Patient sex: M
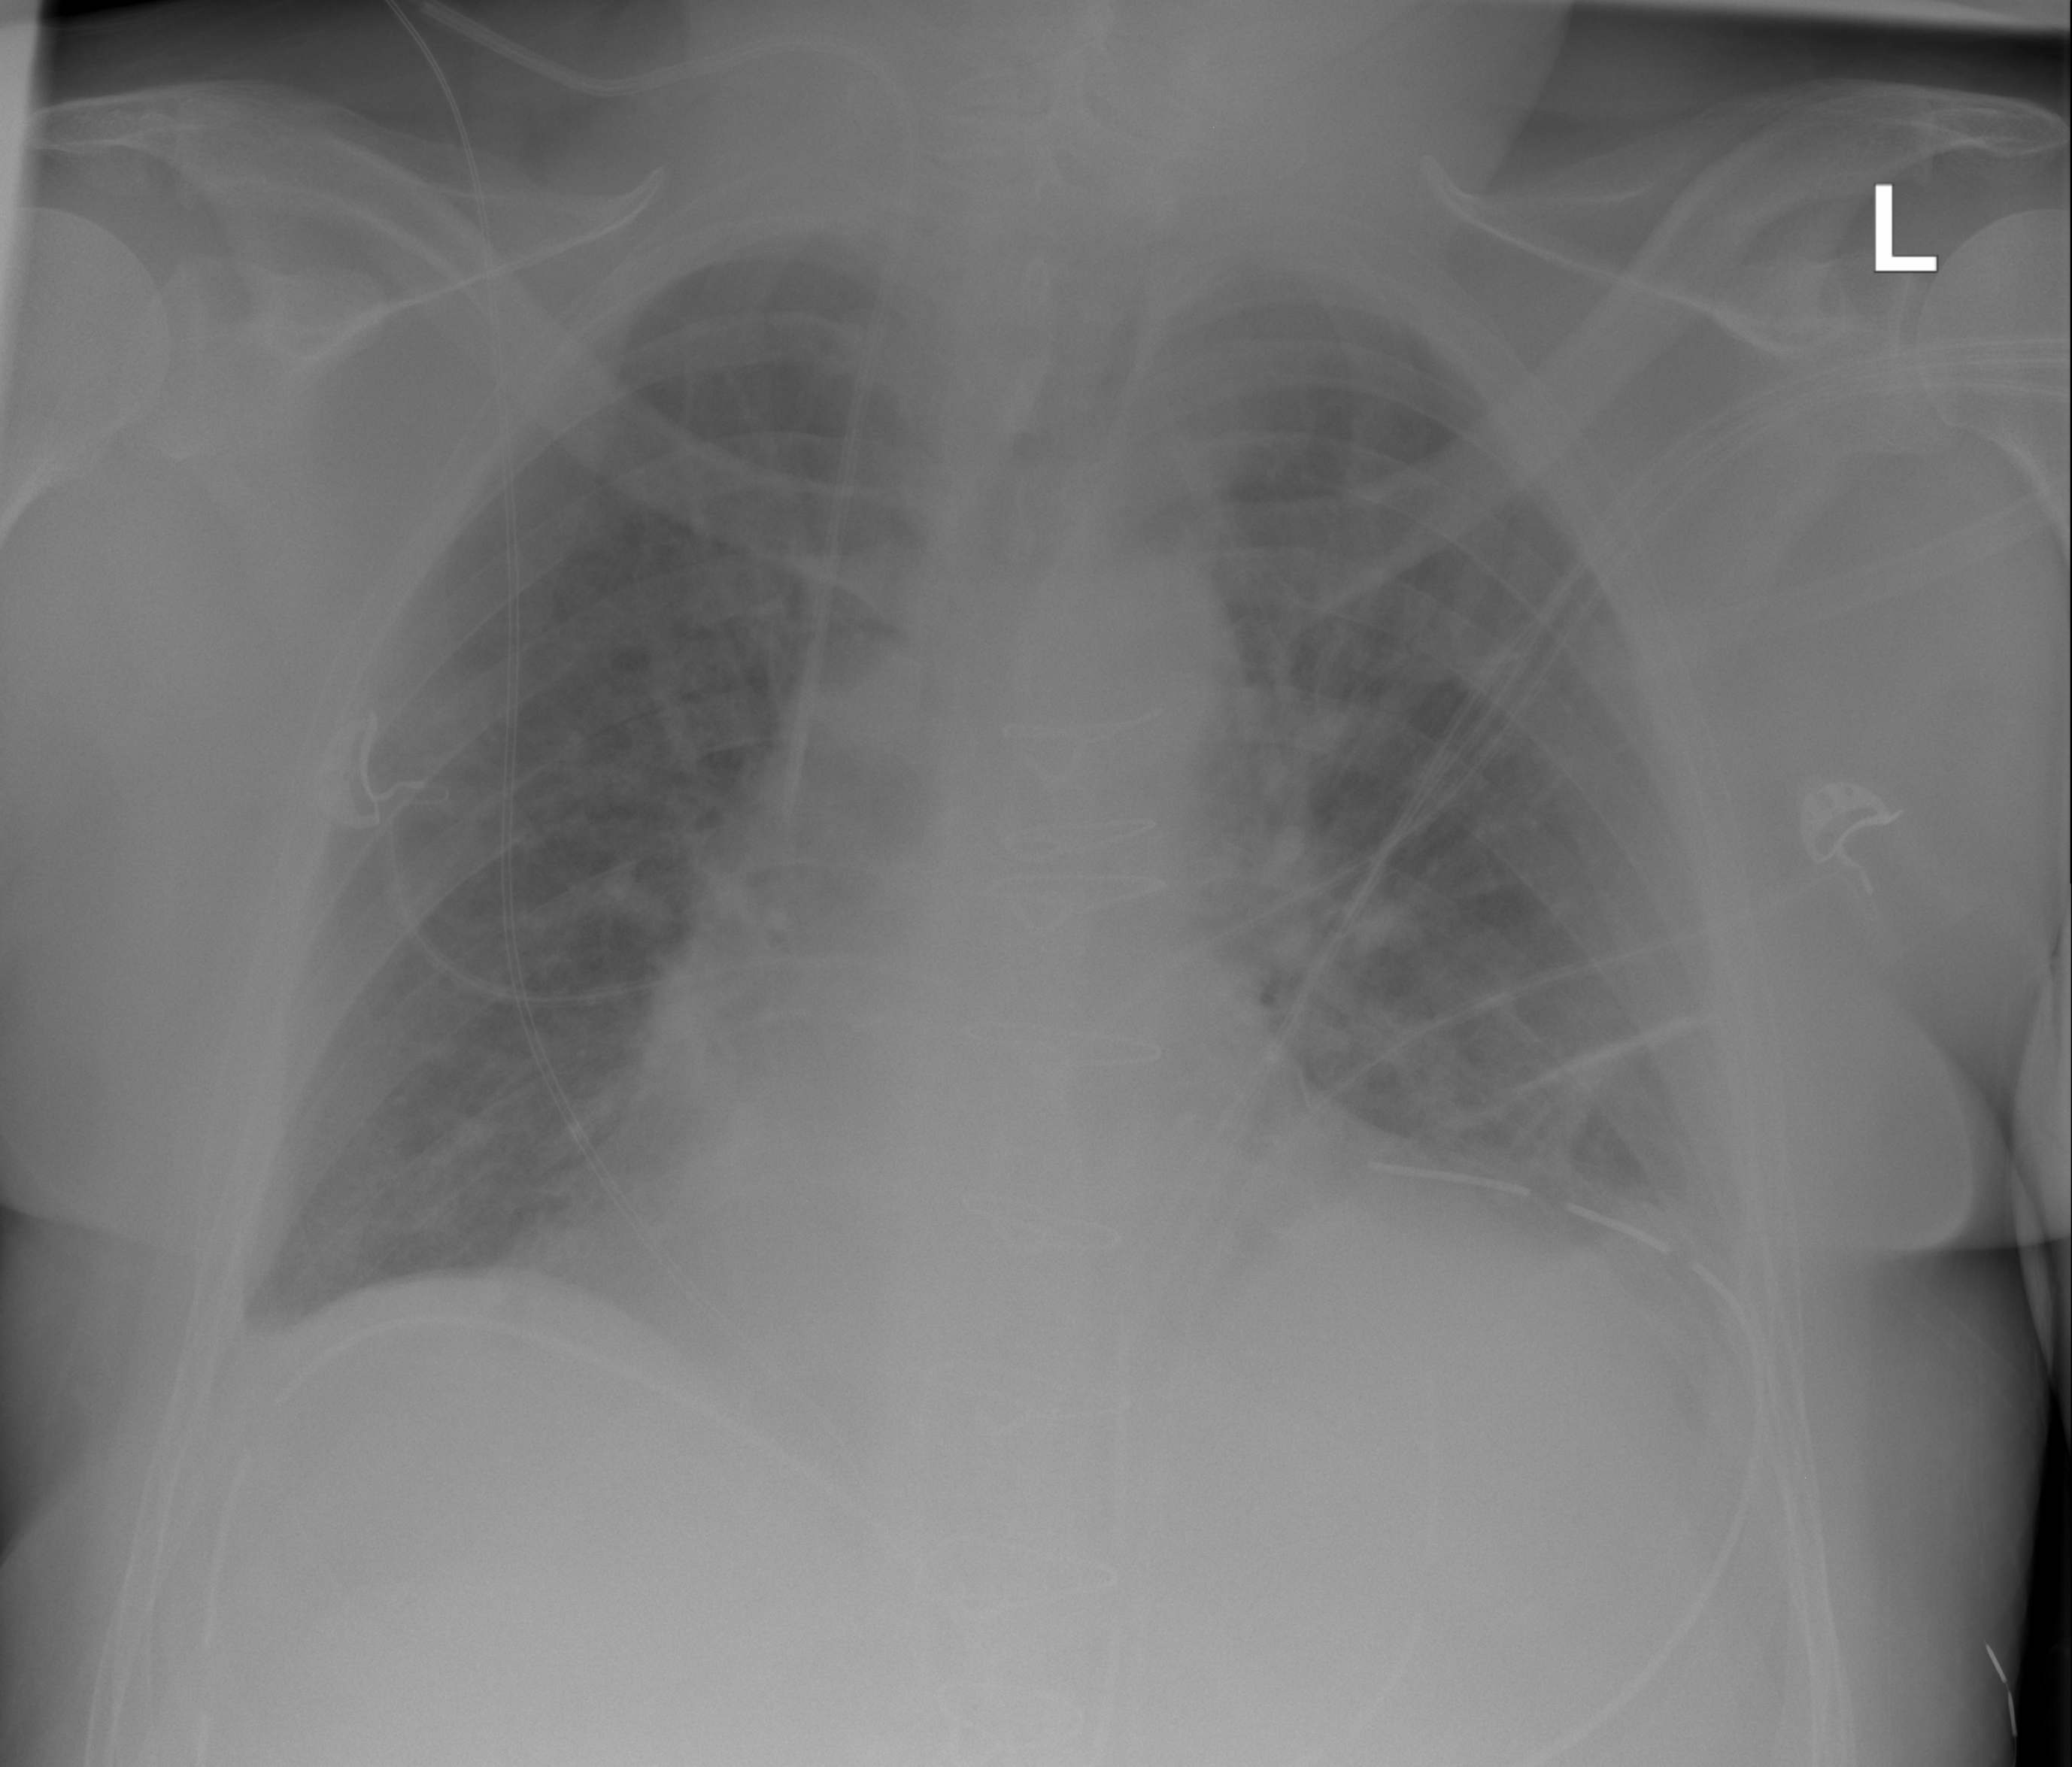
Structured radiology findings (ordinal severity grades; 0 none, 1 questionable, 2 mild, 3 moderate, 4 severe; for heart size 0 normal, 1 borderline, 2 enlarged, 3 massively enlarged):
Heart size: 0
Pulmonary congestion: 2
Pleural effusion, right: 0
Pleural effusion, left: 1
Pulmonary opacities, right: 0
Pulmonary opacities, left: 0
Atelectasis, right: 0
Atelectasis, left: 0